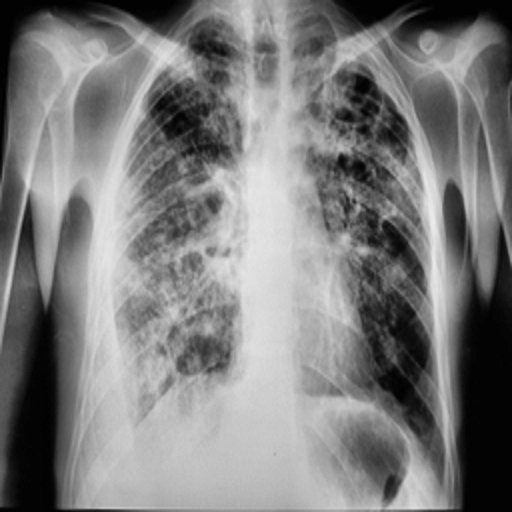
Finding: TUBERCULOSIS